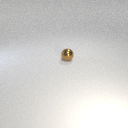
small brown metal sphere